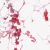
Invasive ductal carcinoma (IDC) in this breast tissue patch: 0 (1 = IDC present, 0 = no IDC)